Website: home-depot
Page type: delivery-shipping
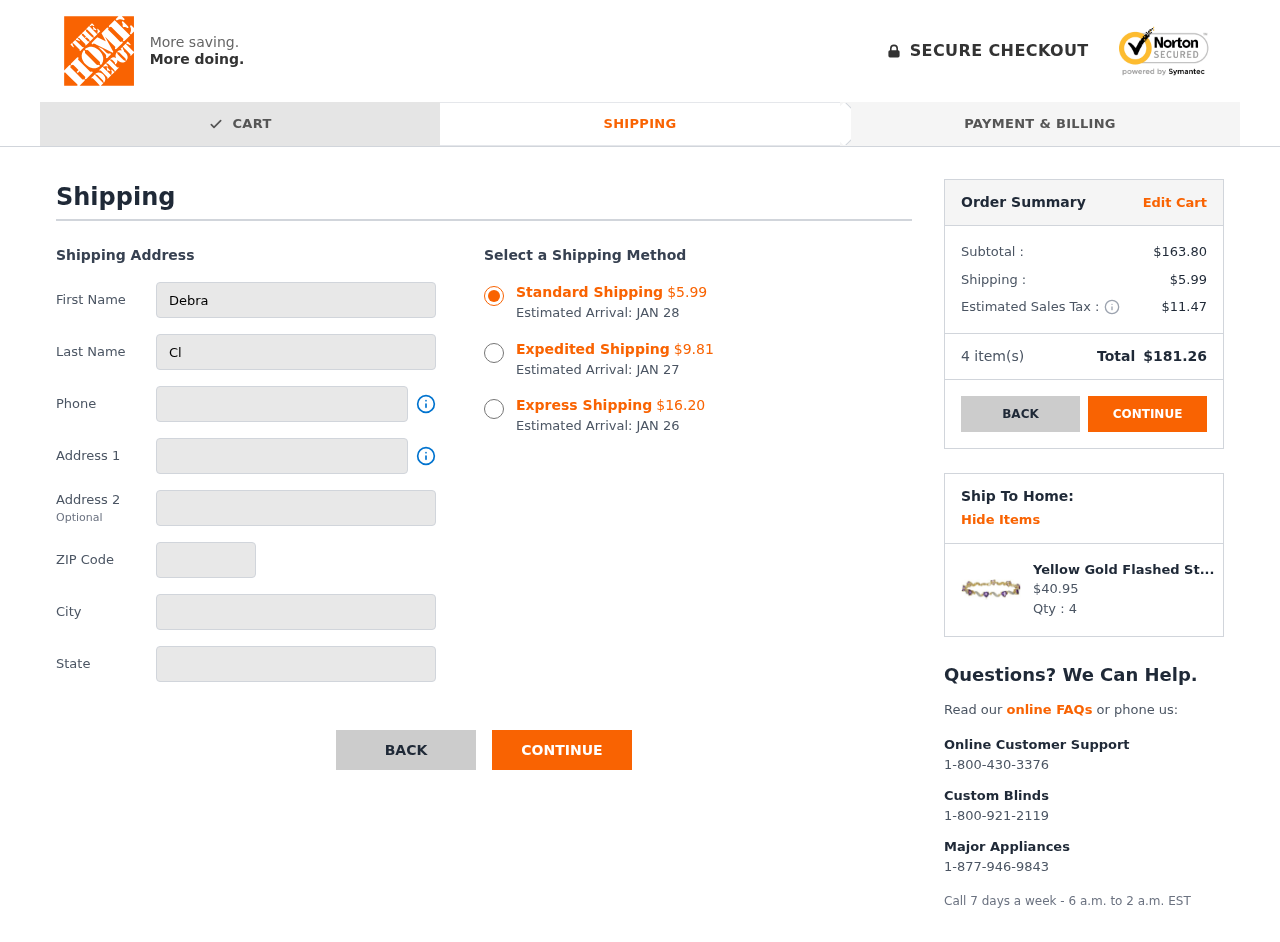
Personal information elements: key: PII_CITY
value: West Valerieton
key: PII_FIRSTNAME
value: Debra
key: PII_LASTNAME
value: Clark
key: PII_PHONE
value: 7015653309
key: PII_POSTCODE
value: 63445
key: PII_STATE
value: South Dakota
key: PII_STREET
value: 03297 Patterson Branch Apt. 984
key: PII_STREET2
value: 8674 Hannah Square Suite 941
Product elements: key: PRODUCT1_NAME
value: Yellow Gold Flashed Sterling Silver Amethyst and Diamond Accent Heart Wave Bracelet, 7.25"
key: PRODUCT1_PRICE
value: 40.95
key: PRODUCT1_QUANTITY
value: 4
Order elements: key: ORDER_SHIPPING_COST_STANDARD
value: $5.99
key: ORDER_DELIVERY_DATE
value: JAN 28
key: ORDER_SHIPPING_COST_EXPEDITED
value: $9.81
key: ORDER_DELIVERY_DATE_EXPEDITED
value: JAN 27
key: ORDER_SHIPPING_COST_EXPRESS
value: $16.20
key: ORDER_DELIVERY_DATE_EXPRESS
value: JAN 26
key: ORDER_SUBTOTAL
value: $163.80
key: ORDER_SHIPPING_COST
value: $5.99
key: ORDER_TAX
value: $11.47
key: ORDER_NUM_ITEMS
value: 4
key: ORDER_TOTAL
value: $181.26